Interaction volume radius: 5 \u00c5
Interaction volume height: 20 \u00c5
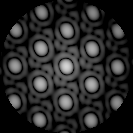
Disorder parameter: 0.02765